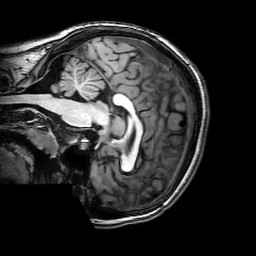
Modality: T1w
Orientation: sagittal
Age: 23
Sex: male
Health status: healthy
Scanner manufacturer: philips
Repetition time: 0.008179 s
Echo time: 0.00375 s